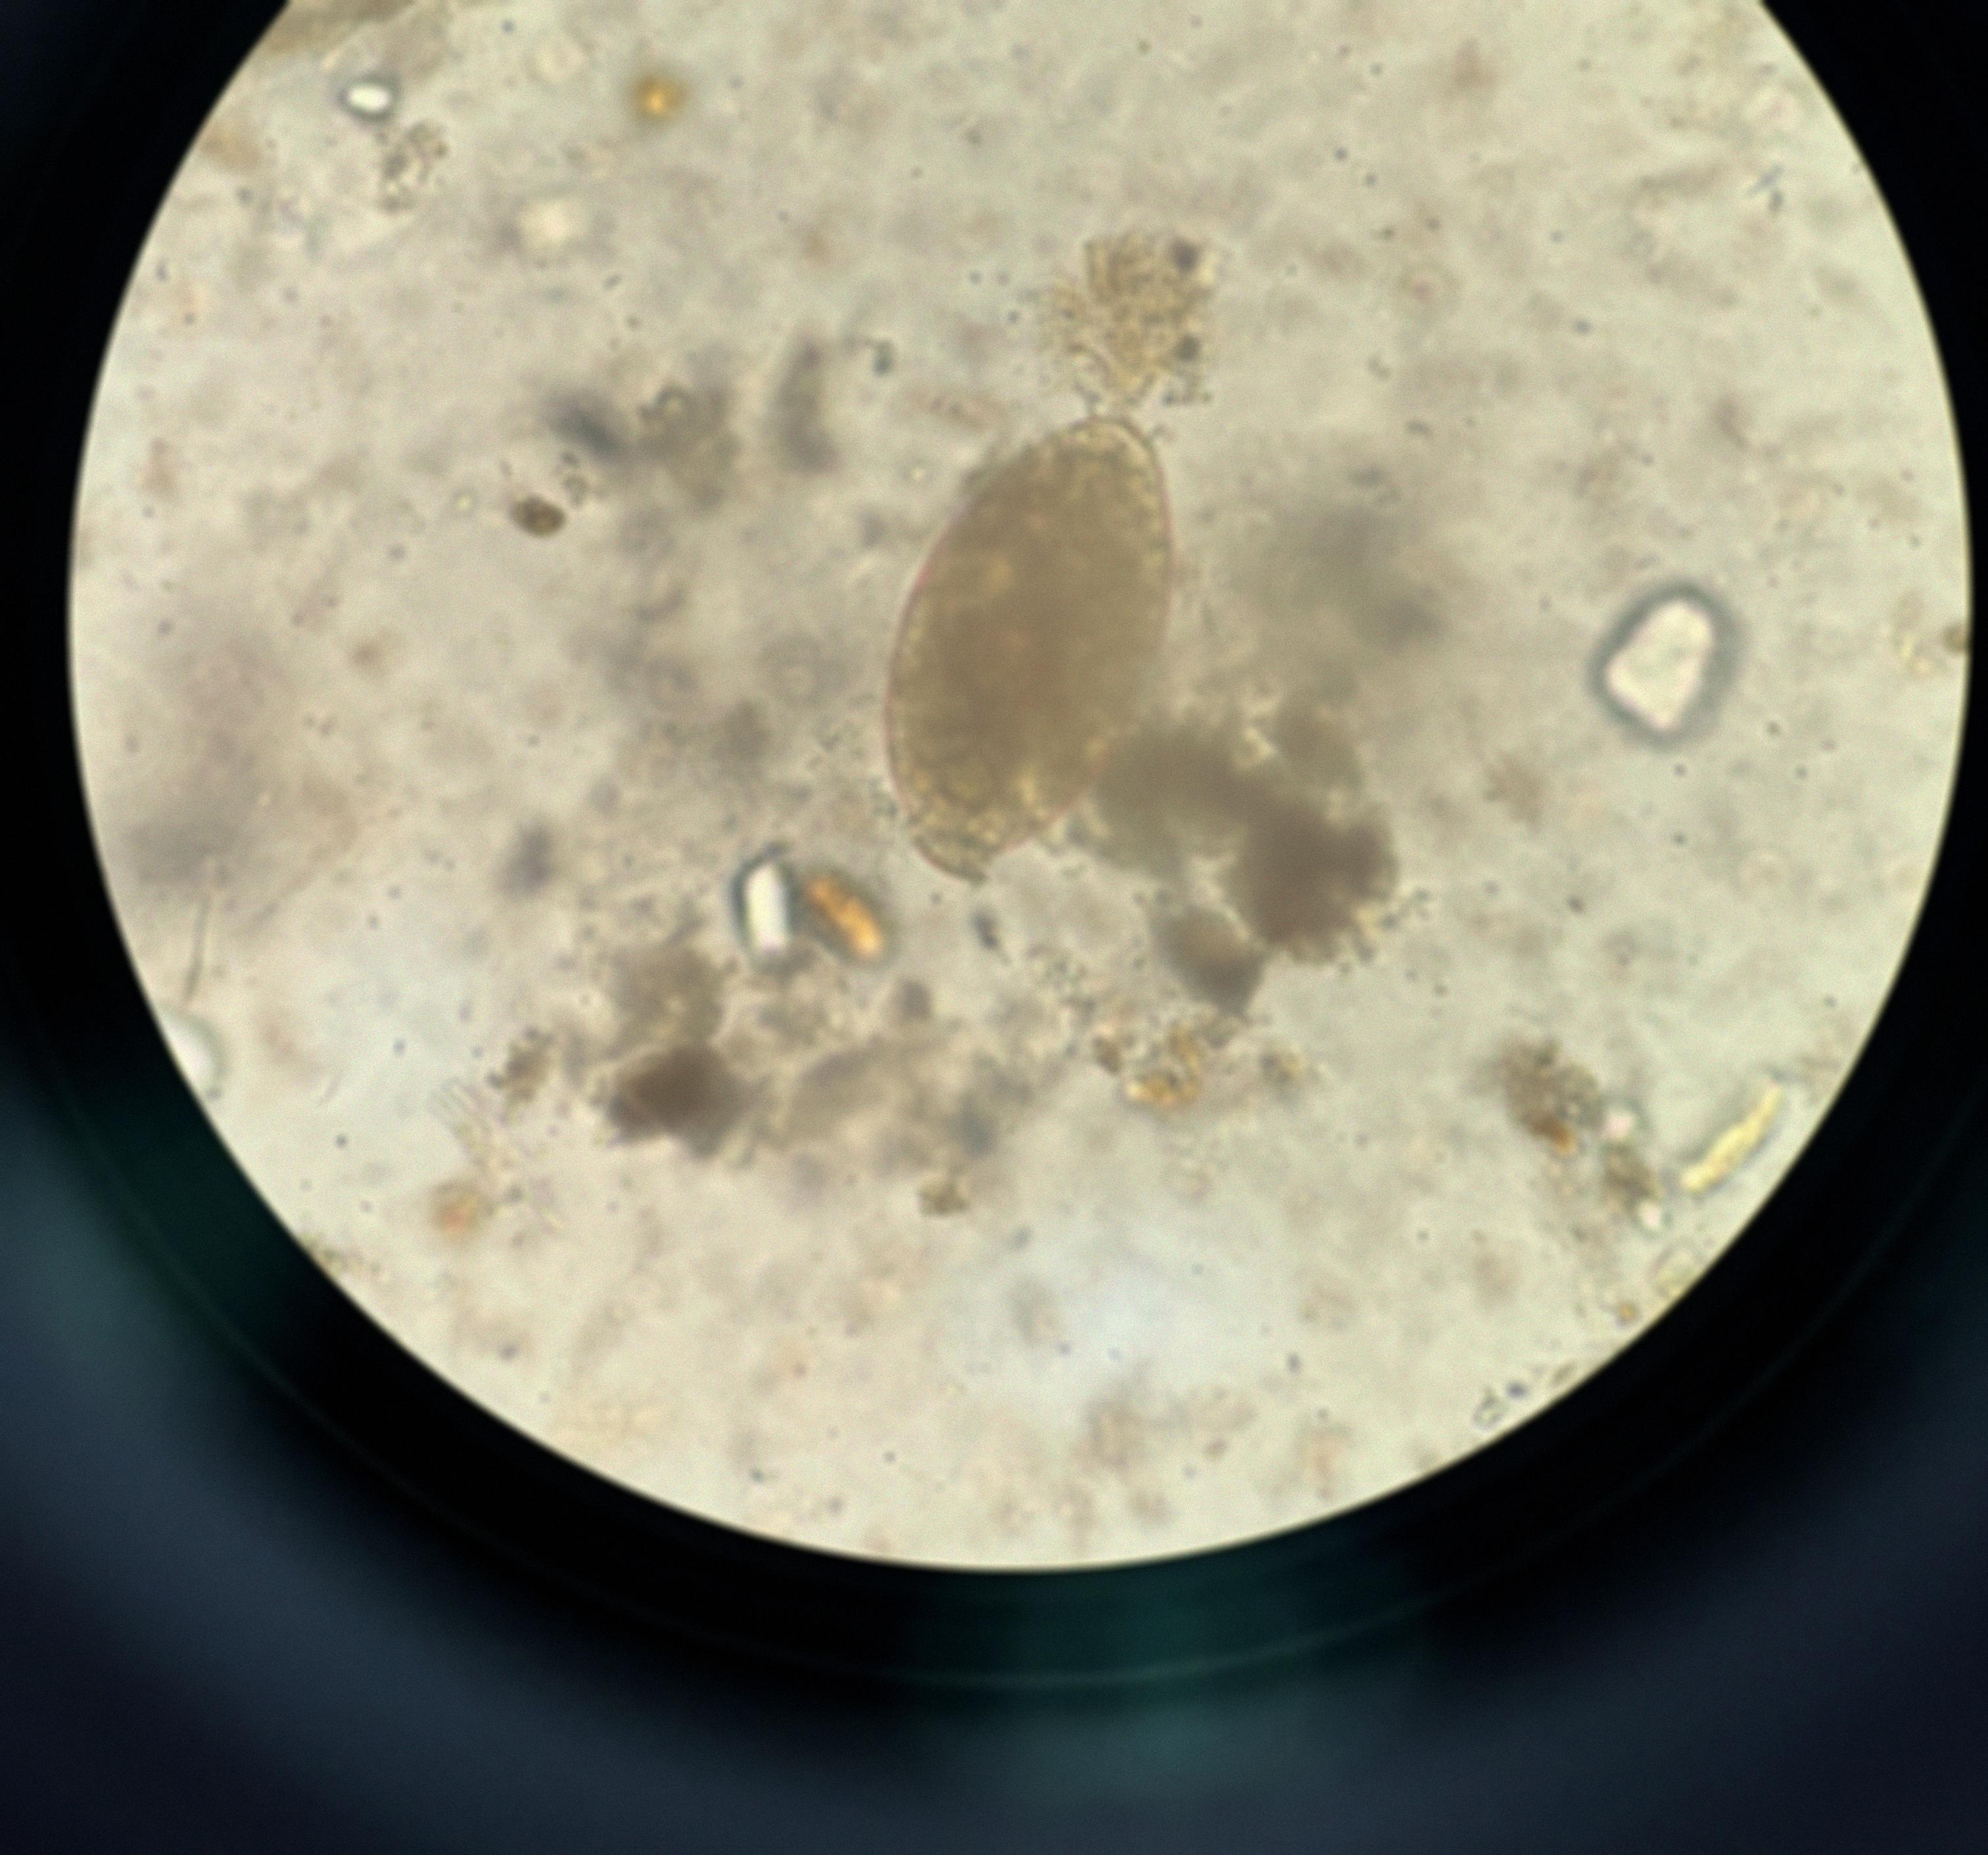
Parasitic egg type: Fasciolopsis buski